Question: I'm creating an HTML mail template for an app, and the template includes a 440px wide image.
When i look at it on my iphone, it goes beyond the width of the screen. I've seen plenty of times when iOS Mail shrinks the size of the email to fit everything in (for instance, emails from Apple).
Any ideas on what I might be doing wrong? The image CSS and it's container CSS is:
'''
.photo {
width: 400px;
height: 460px;
padding: 20px;
background: #fff;
-moz-box-shadow: 0 0 10px rgba(0, 0, 0, .5);
-webkit-box-shadow: 0 0 10px rgba(0, 0, 0, 0.5);
box-shadow: 0 0 10px rgba(0, 0, 0, 0.5);
position: relative;
overflow: hidden;
}
.photo img.main-photo {
max-width: 400px;
}
.photo div.caption {
width: 400px;
position: absolute;
bottom: 20px;
font-family: 'Indie Flower';
height: 50px;
font-size: 20px;
}
'''
and the actual HTML is
'''
<div class="photo">
<img src="{{ photo.images.standard_resolution.url }}" class="main-photo" />
<div class="caption">
{{ photo.caption.text }}
</div>
</div>
'''
Here is an example of how it looks. I dont want it to stretch beyond the screen

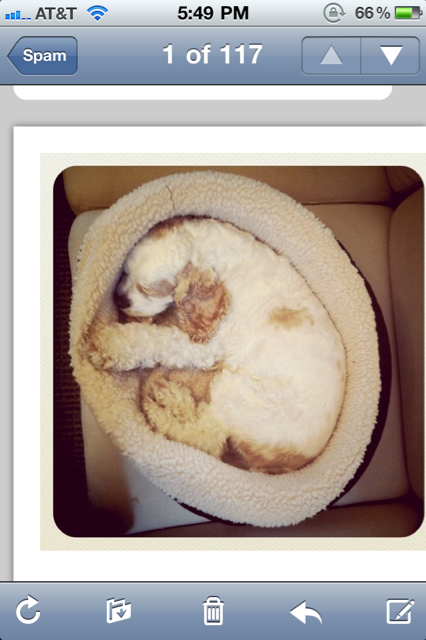
Answer: try to delete the width and only use max-width. I think that would solve your problem.